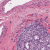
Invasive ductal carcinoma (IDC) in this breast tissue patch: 0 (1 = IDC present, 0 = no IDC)